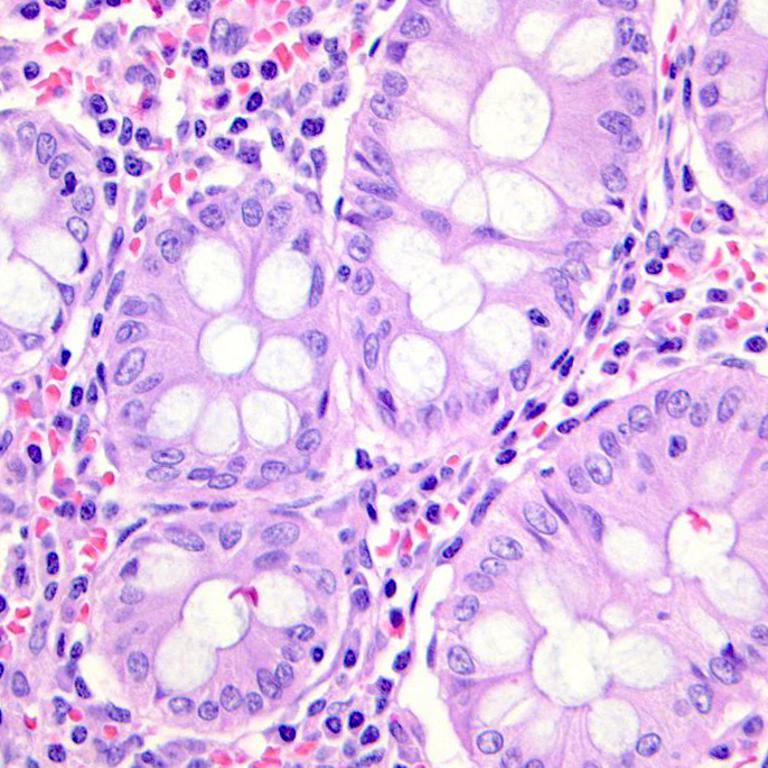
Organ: colon
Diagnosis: benign